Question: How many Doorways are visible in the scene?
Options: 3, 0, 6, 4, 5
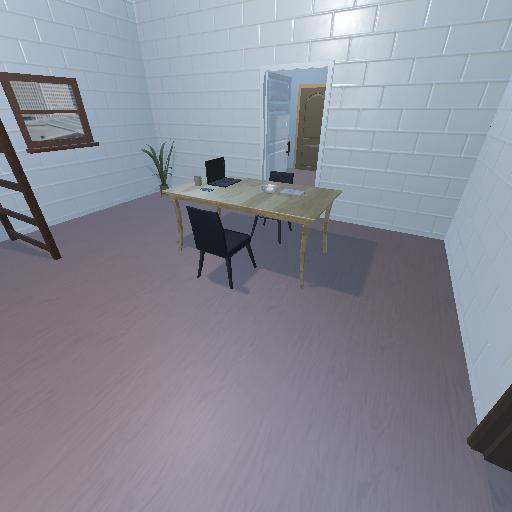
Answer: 3